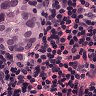
Metastatic tissue present: yes